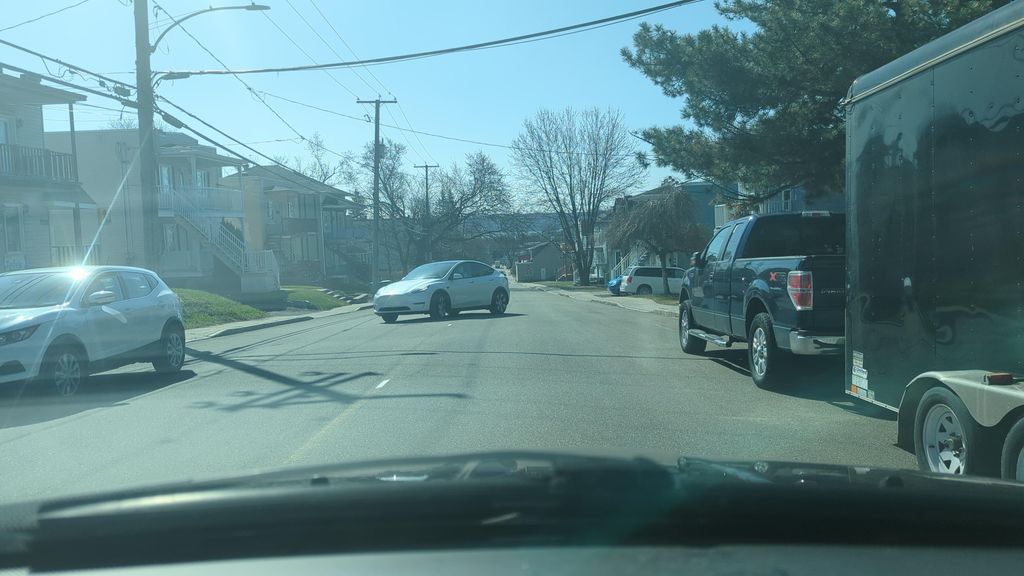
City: quebec_city